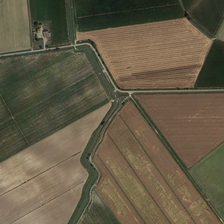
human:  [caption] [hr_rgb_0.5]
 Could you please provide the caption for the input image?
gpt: a bare land is surrounded by a large area of farmland .

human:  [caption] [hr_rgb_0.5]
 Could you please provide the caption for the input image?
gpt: a house was built around a farm .

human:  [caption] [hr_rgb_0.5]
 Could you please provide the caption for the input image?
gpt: a house was built around a farm .

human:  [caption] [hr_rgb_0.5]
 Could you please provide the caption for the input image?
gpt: a bare land is surrounded by a large area of farmland .

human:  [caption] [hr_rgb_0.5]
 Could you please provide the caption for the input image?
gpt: a house was built around a farm .